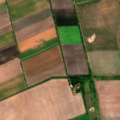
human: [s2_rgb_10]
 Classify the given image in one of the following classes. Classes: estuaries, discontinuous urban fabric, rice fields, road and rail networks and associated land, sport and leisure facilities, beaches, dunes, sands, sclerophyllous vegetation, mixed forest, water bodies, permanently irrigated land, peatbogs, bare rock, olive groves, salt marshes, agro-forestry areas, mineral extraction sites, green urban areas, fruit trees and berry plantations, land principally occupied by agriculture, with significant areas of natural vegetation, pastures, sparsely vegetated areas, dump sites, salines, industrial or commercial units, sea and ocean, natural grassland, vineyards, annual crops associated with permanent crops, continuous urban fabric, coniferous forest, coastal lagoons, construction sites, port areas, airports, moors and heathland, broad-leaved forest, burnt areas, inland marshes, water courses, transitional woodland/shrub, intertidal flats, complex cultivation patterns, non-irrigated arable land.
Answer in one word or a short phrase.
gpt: non-irrigated arable land